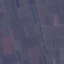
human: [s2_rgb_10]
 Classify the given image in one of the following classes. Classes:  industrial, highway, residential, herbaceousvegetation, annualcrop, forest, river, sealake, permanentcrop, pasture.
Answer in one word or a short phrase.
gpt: PermanentCrop